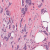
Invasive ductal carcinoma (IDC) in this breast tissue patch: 1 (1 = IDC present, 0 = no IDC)